Aerial crown-view tile of a tropical tree (Barro Colorado Island, Panama), acquired 20250414:
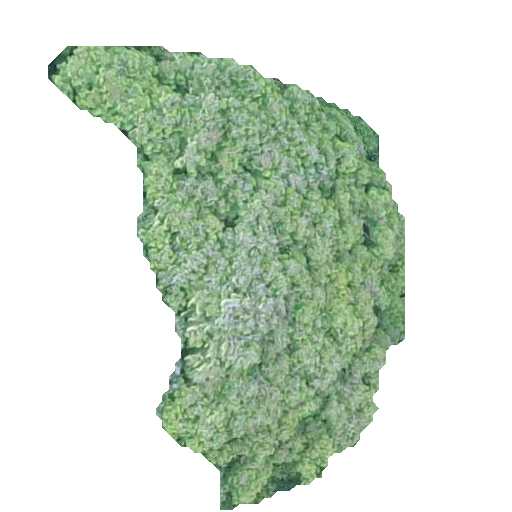
Species: Jacaranda copaia
GBIF accepted scientific name: Jacaranda copaia
Crown area: 143.252 m²